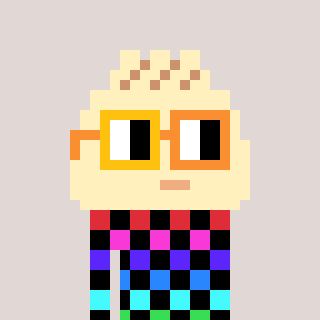
a pixel art character with square yellow and orange glasses, a porkbao-shaped head and a purple-colored body on a warm background